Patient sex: F
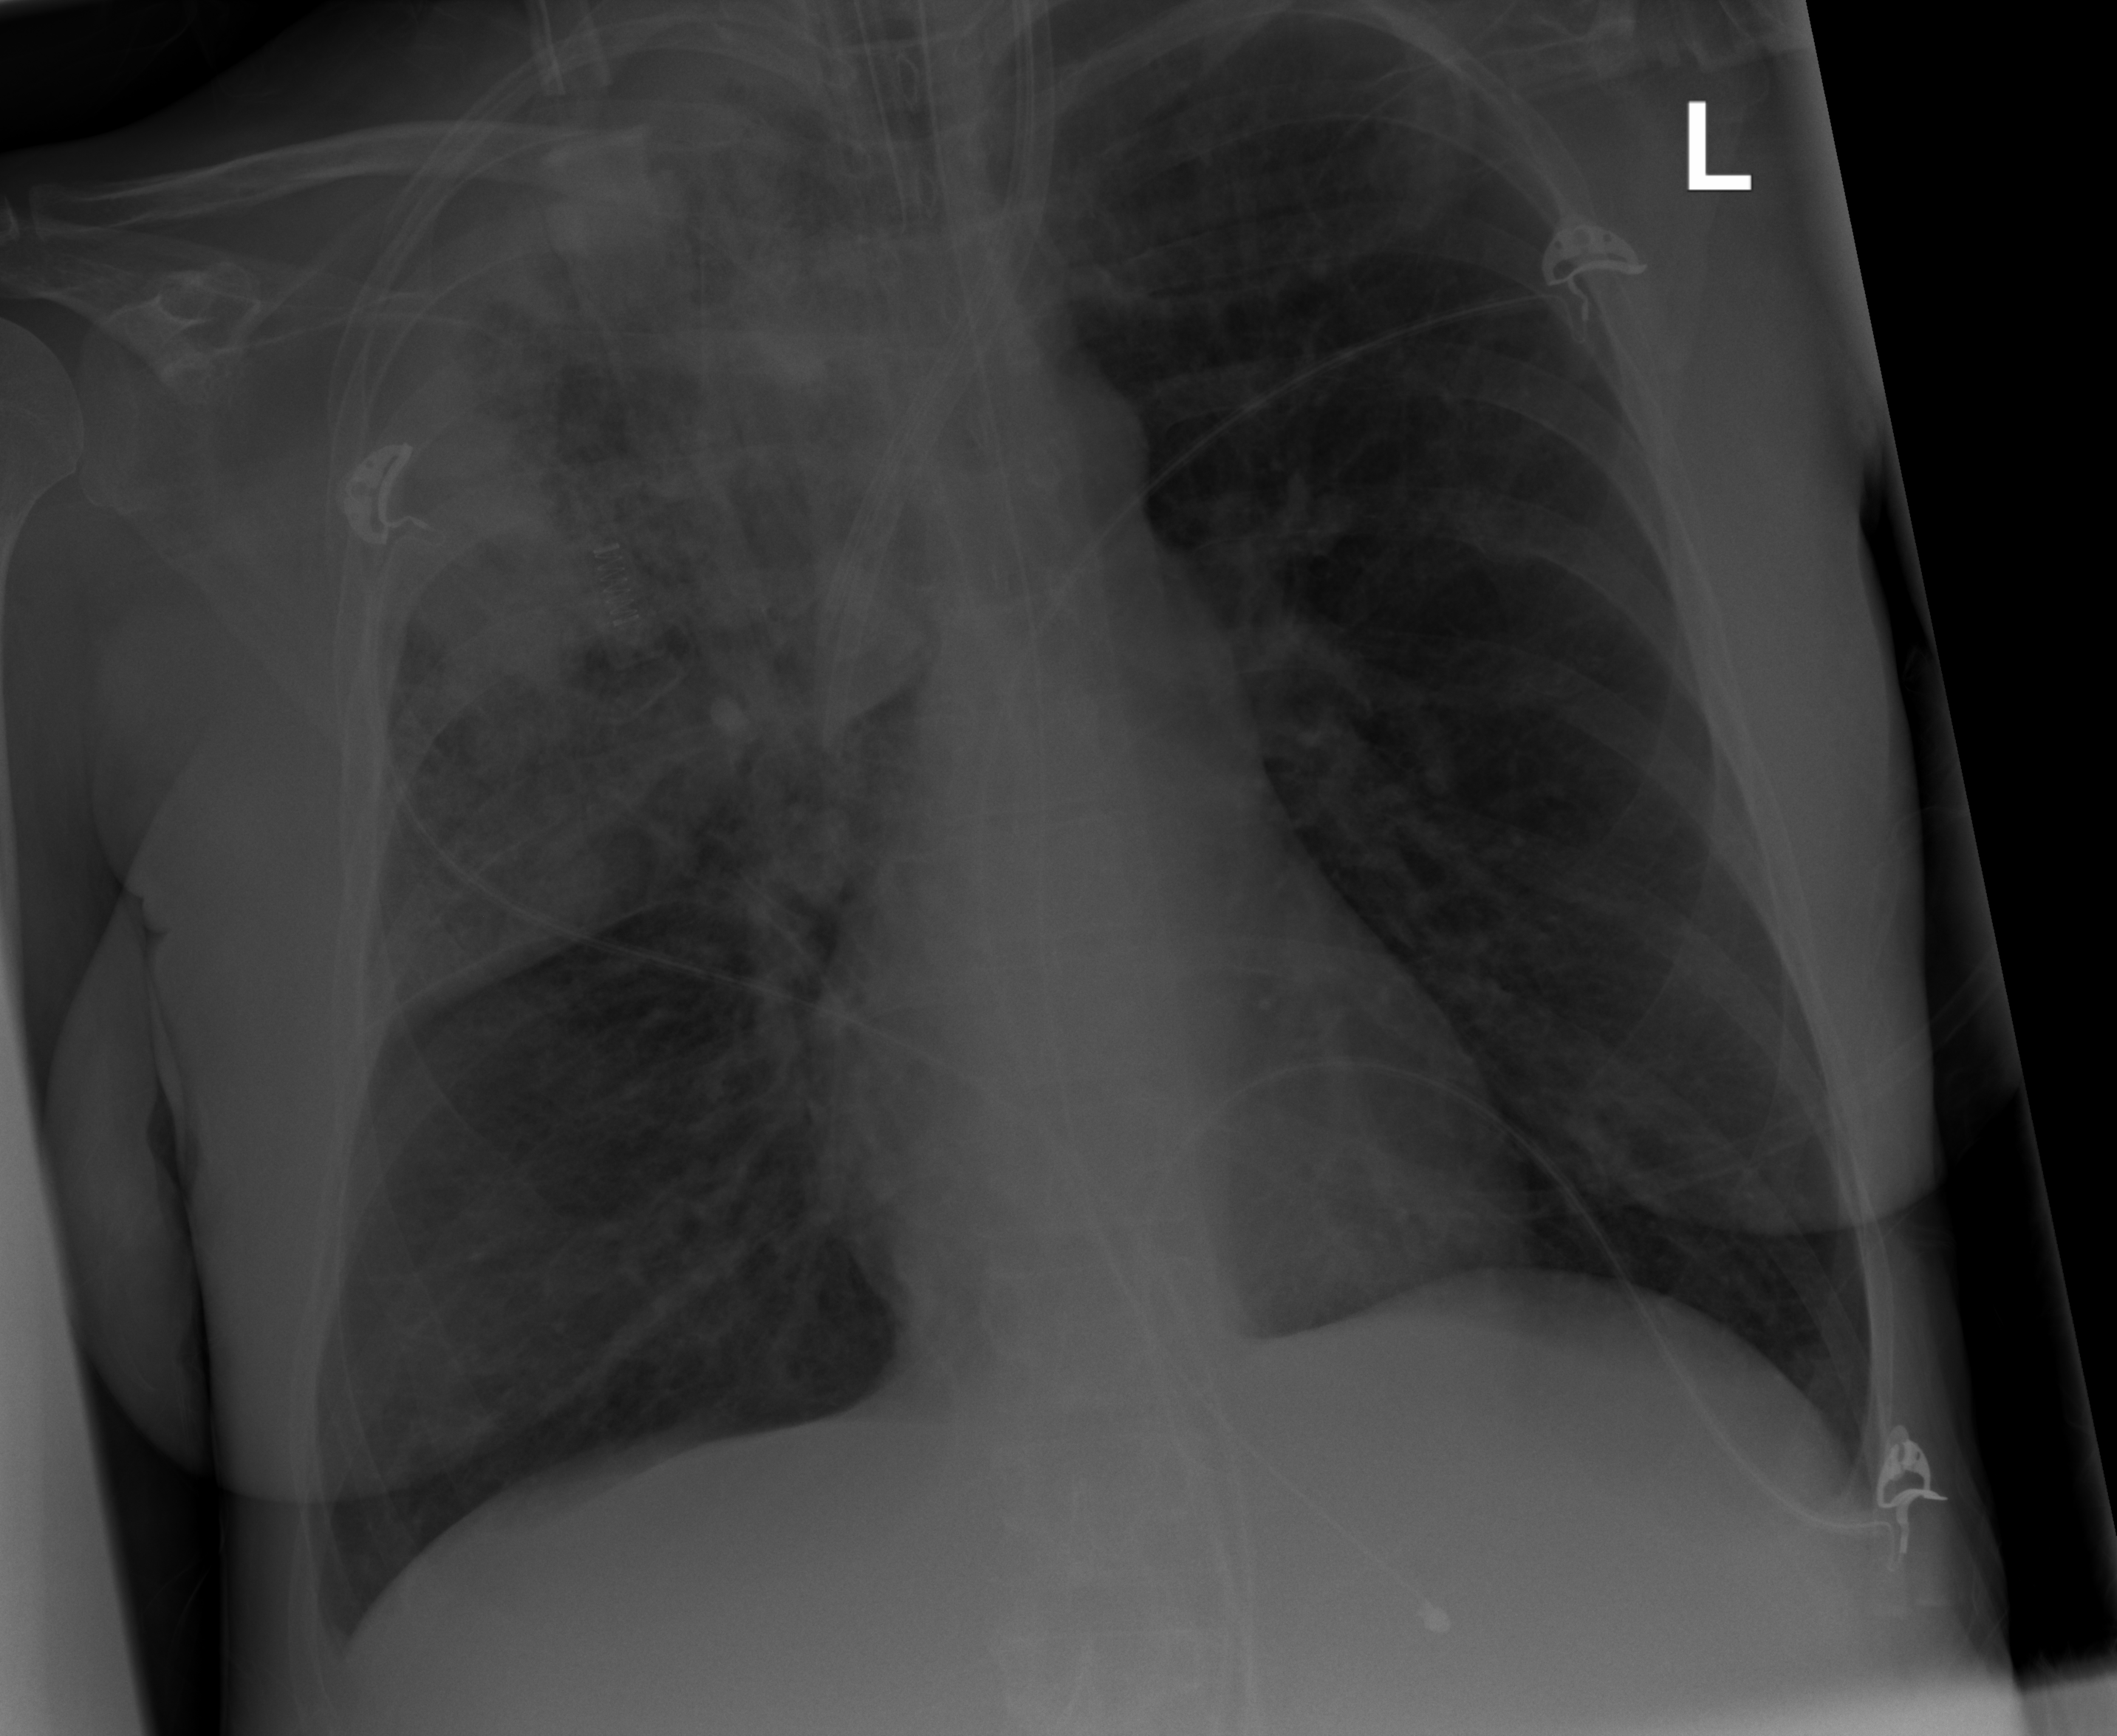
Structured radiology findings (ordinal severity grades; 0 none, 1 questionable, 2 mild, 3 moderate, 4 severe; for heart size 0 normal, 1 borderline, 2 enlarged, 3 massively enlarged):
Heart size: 0
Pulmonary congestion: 0
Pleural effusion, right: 0
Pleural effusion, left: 0
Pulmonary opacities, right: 4
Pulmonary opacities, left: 0
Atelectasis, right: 3
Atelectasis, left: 0